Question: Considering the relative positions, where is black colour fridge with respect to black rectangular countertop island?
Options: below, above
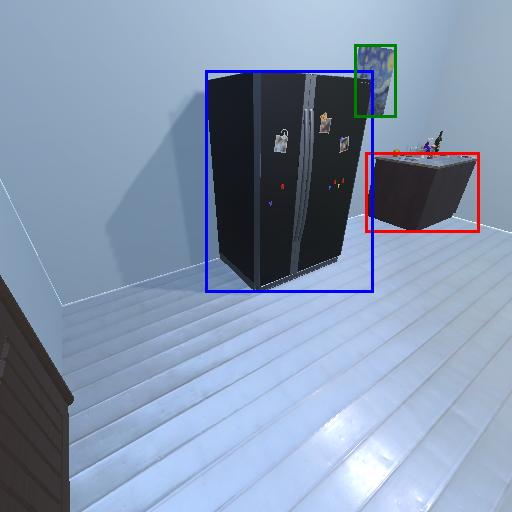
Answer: below